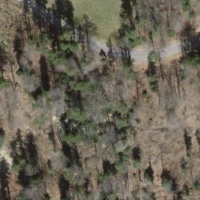
EUNIS habitat code: 44
Species observed at this site:
Euphorbia cyparissias